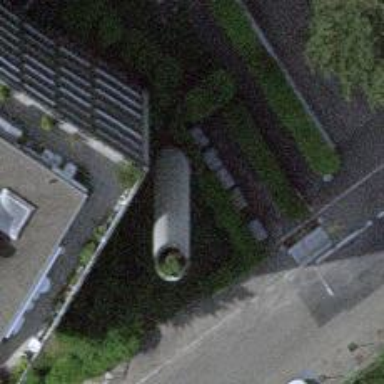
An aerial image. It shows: Chimney that is man-made.